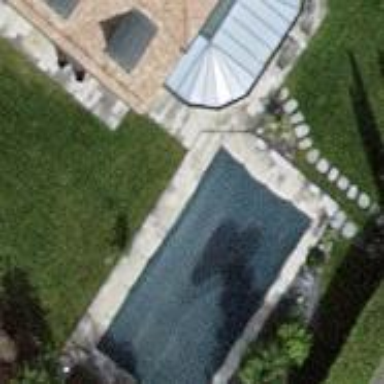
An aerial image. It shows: Swimming pool located in leisure land.